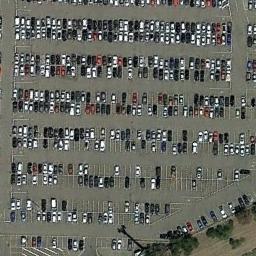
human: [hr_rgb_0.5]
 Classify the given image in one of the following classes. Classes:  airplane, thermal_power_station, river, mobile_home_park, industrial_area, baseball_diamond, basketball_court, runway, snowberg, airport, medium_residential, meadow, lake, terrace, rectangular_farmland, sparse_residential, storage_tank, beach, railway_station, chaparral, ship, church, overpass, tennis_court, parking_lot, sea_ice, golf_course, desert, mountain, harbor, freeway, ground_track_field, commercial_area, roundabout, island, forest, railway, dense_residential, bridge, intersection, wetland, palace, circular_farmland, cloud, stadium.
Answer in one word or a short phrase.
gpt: parking_lot